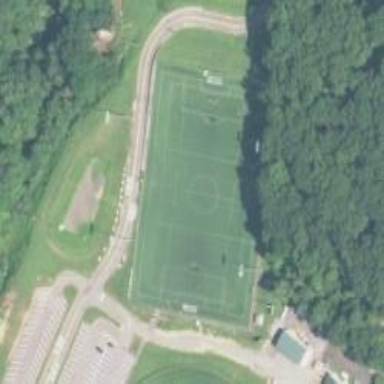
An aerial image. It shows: Lacrosse pitch for leisure sports activities.